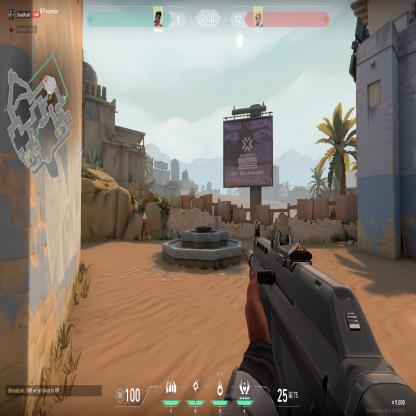
Label: enemy